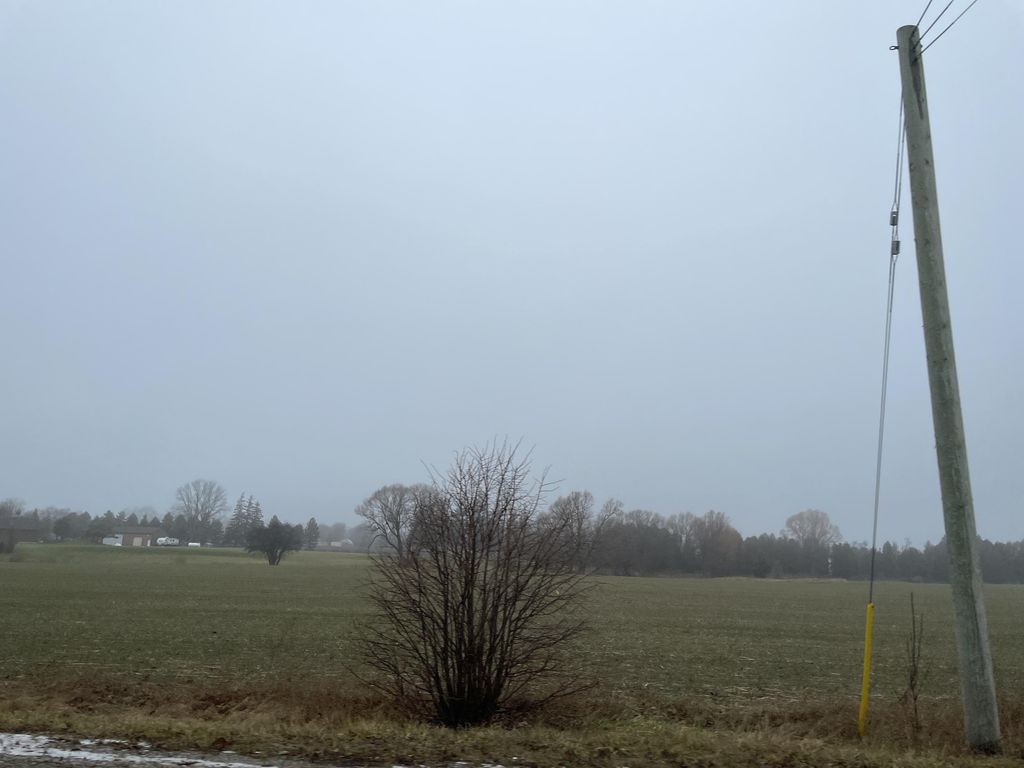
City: kitchener-waterloo